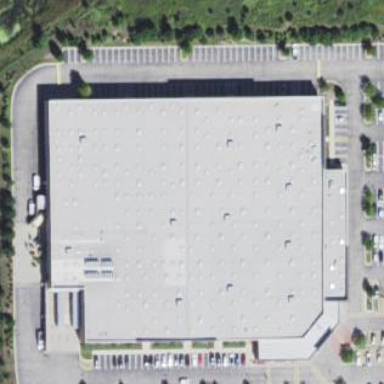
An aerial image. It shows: Retail building with wholesale shop.